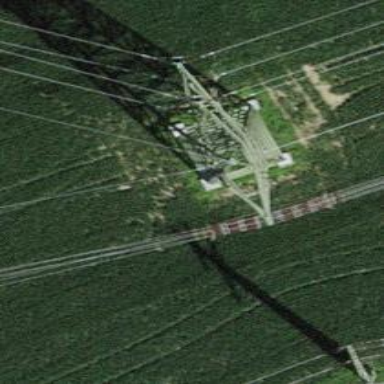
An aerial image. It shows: Power line in the image.